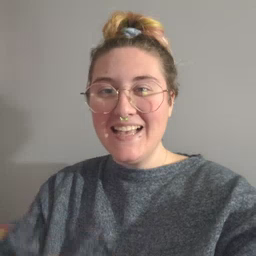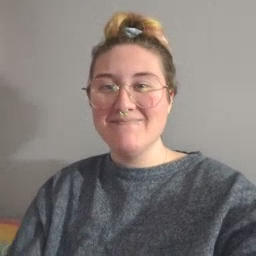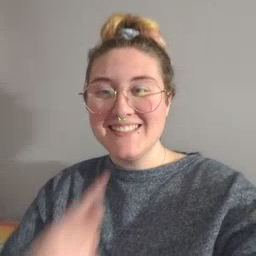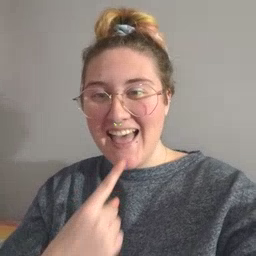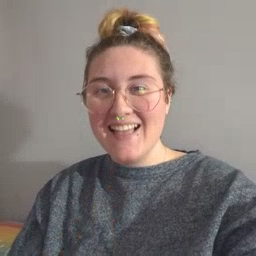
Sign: say